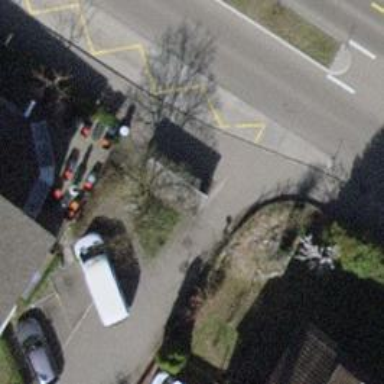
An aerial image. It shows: Bollard barrier.